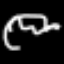
Label: squiggle